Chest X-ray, AP view. Patient: 46 years old, sex F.
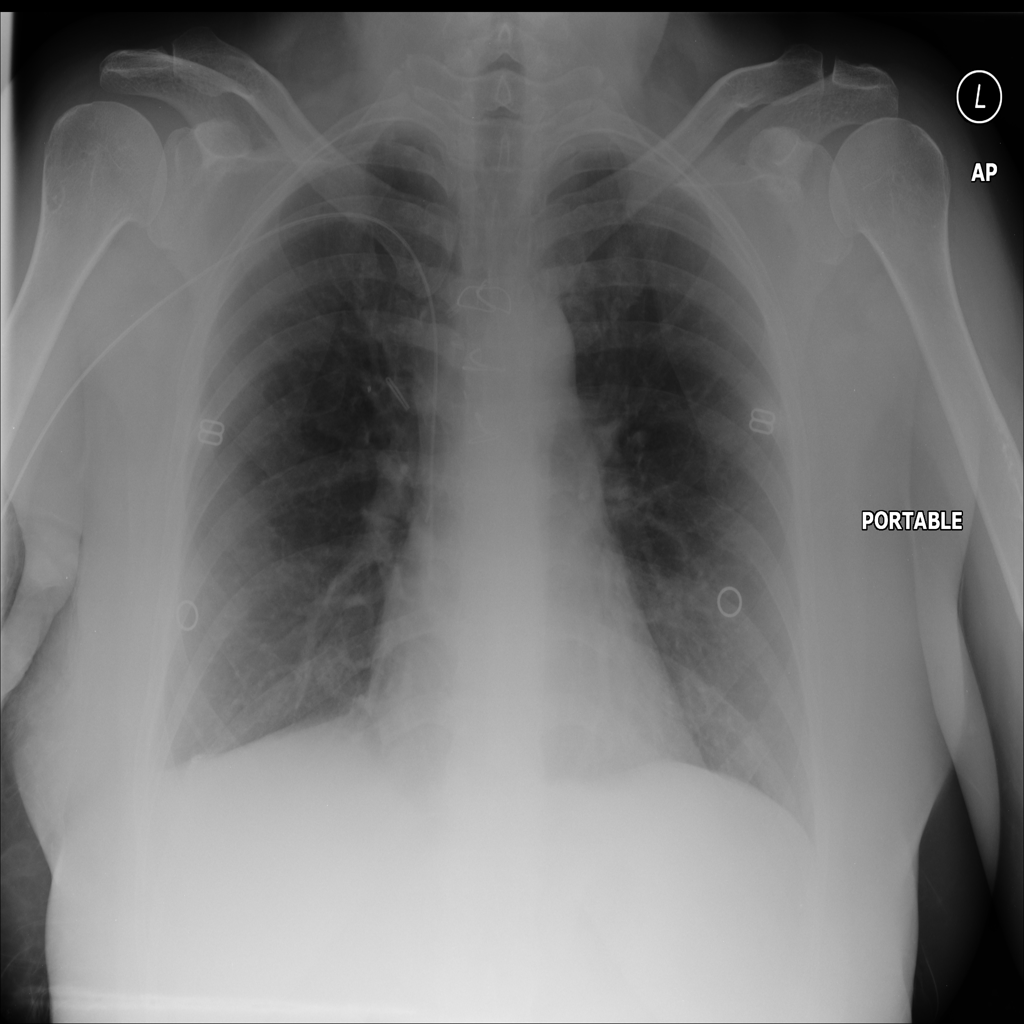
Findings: No Finding